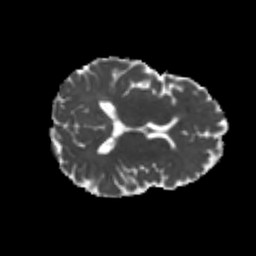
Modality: MD
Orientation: axial
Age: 21
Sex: female
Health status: healthy
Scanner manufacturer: philips
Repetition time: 7.388 s
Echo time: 0.08599 s